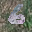
Label: 6